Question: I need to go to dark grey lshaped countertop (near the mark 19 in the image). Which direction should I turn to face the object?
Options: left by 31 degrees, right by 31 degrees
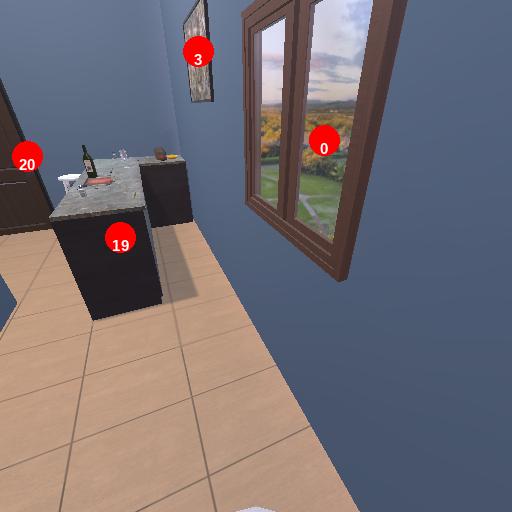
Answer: left by 31 degrees